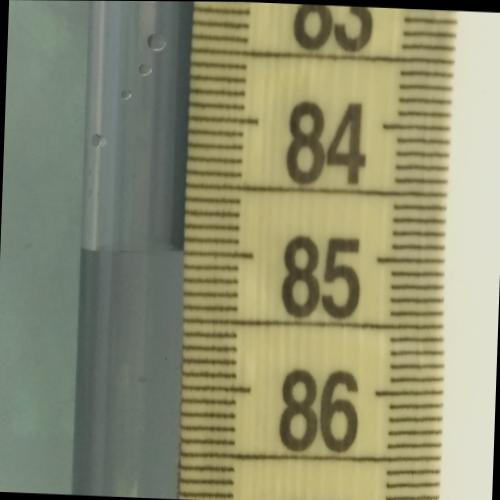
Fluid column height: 85.0 cm